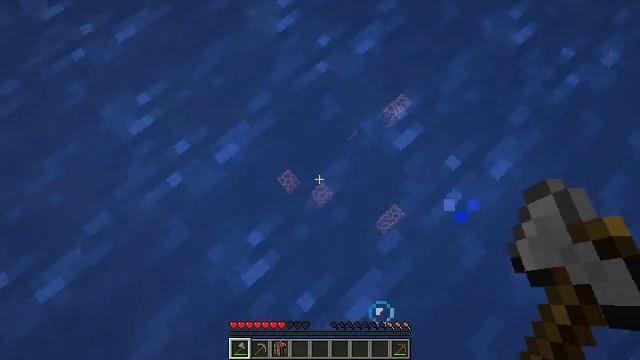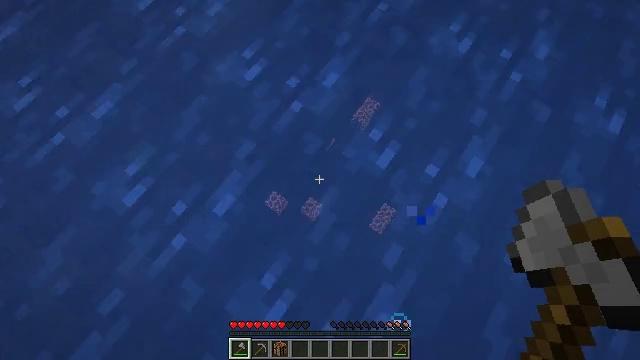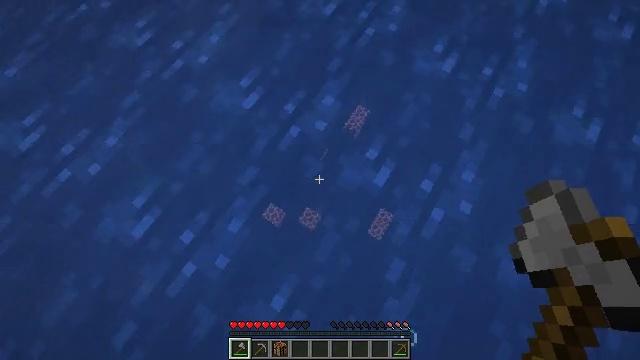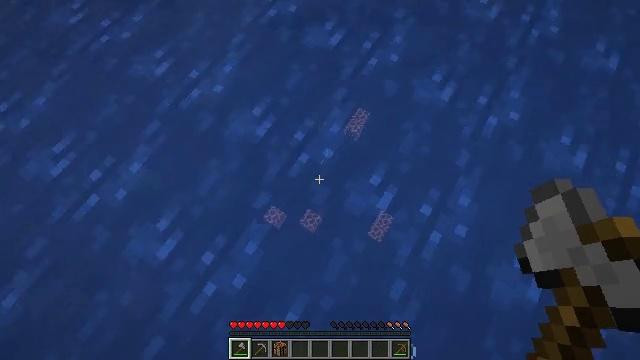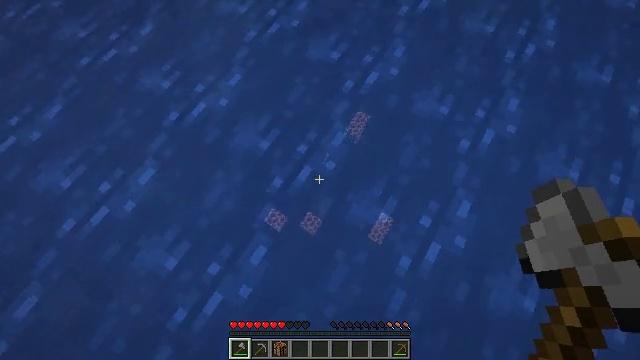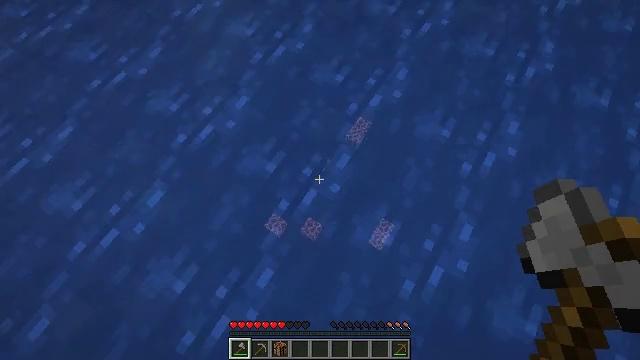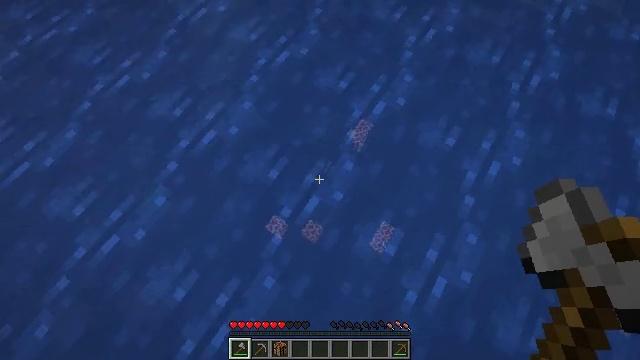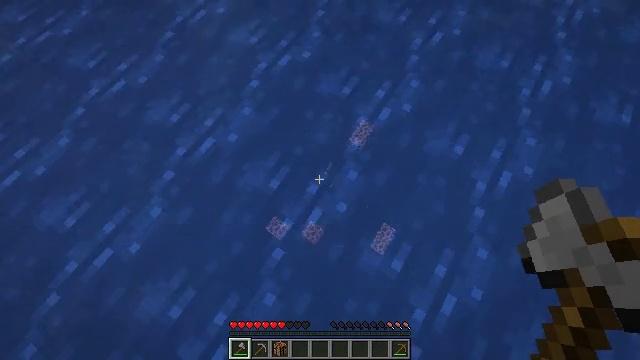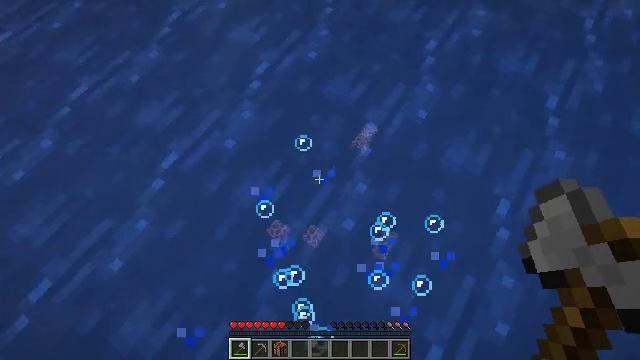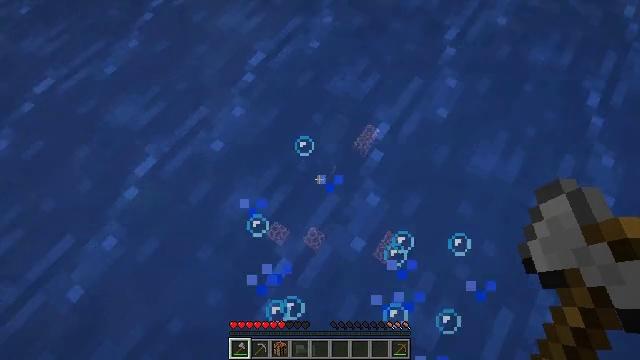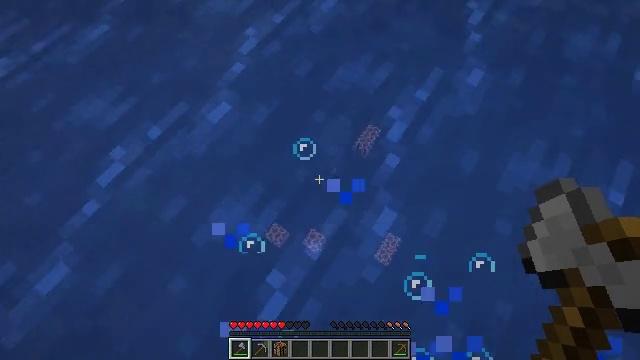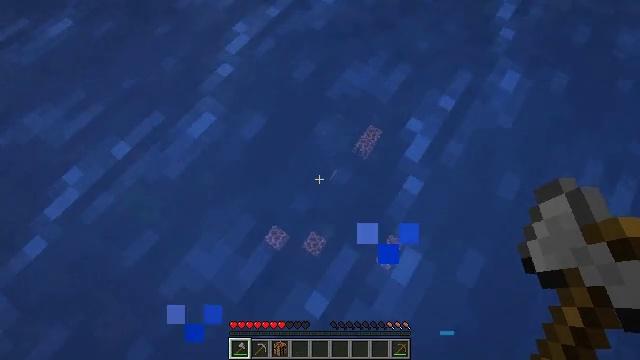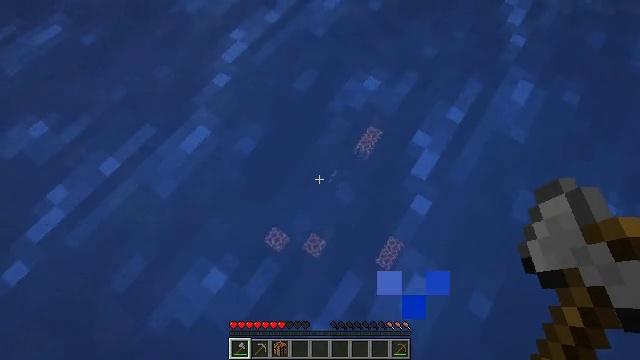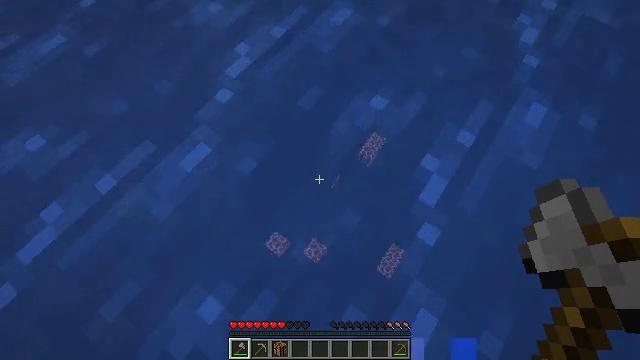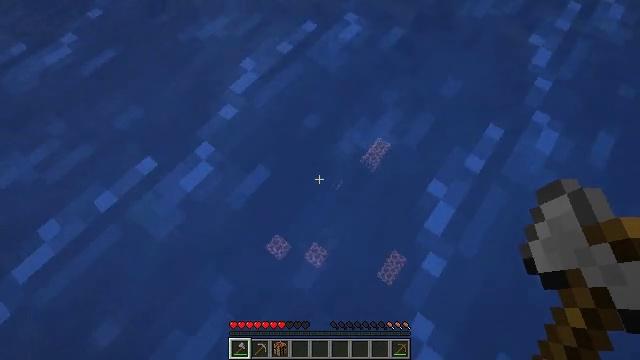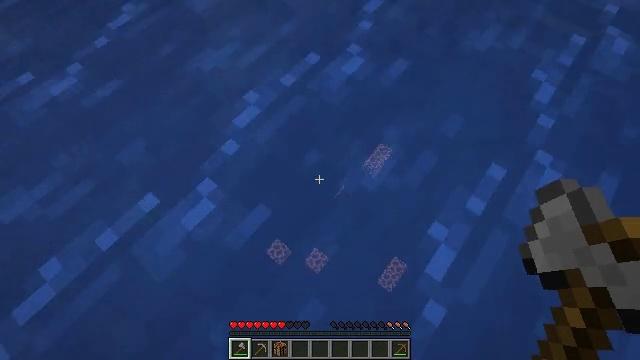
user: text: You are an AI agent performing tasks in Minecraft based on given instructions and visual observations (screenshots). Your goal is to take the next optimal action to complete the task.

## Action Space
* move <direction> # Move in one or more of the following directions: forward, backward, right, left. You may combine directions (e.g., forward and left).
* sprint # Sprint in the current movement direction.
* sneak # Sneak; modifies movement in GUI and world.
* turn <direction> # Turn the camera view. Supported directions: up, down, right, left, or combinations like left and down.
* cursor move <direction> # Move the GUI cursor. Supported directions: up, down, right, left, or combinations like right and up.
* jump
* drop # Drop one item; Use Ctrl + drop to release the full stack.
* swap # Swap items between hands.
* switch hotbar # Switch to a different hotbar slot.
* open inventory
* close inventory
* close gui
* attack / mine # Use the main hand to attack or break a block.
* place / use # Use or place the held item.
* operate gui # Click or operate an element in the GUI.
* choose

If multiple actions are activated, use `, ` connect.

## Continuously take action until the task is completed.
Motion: motion action
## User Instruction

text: Break the seagrass in the ocean.
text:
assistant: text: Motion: move forward, turn right and up, jump
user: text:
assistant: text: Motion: move forward, turn right and up, jump
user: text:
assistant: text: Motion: move forward, jump
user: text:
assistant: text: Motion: move forward, jump
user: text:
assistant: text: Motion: move forward, jump
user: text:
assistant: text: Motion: move forward, jump
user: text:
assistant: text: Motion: move forward, jump
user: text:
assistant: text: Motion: move forward, turn left, jump
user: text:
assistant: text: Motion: move forward, jump
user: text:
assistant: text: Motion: move forward, jump
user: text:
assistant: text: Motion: move forward, jump
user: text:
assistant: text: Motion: move forward, jump
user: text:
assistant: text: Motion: move forward, turn left, jump
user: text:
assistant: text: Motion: move forward, turn left, jump
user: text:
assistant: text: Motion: move forward, jump
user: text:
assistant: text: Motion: move forward, turn left and up, jump
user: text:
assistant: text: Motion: move forward, jump
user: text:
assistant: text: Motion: move forward, jump
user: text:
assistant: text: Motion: move forward, jump
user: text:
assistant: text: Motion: move forward, jump
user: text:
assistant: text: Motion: move forward, jump
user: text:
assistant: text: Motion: move forward, jump
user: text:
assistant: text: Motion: move forward, turn right, jump
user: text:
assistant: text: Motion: move forward, turn right, jump
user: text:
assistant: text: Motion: move forward, jump
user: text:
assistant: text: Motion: move forward, jump
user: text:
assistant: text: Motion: move forward, jump
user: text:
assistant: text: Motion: move forward, jump
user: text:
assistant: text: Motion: move forward, jump
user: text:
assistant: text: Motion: move forward, jump